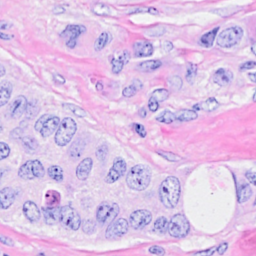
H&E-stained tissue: Breast